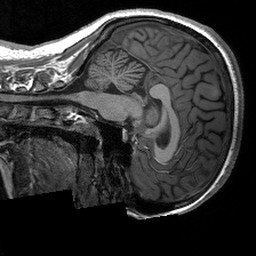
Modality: T1w
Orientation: sagittal
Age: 26
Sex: female
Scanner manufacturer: siemens
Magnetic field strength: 3 T
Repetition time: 2.3 s
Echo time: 0.00233 s